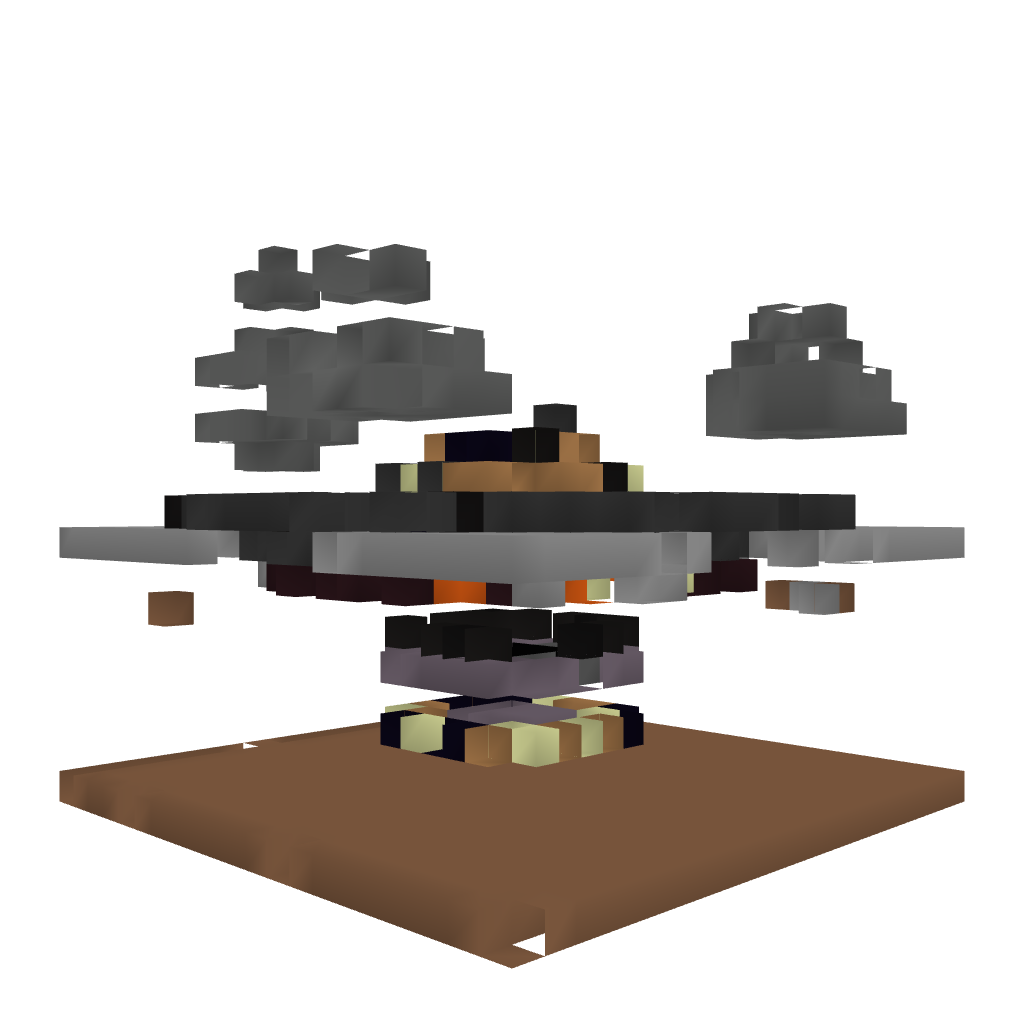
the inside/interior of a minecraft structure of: The End